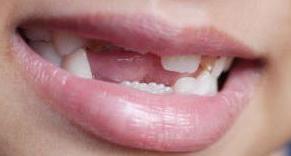
Condition: hypodontia